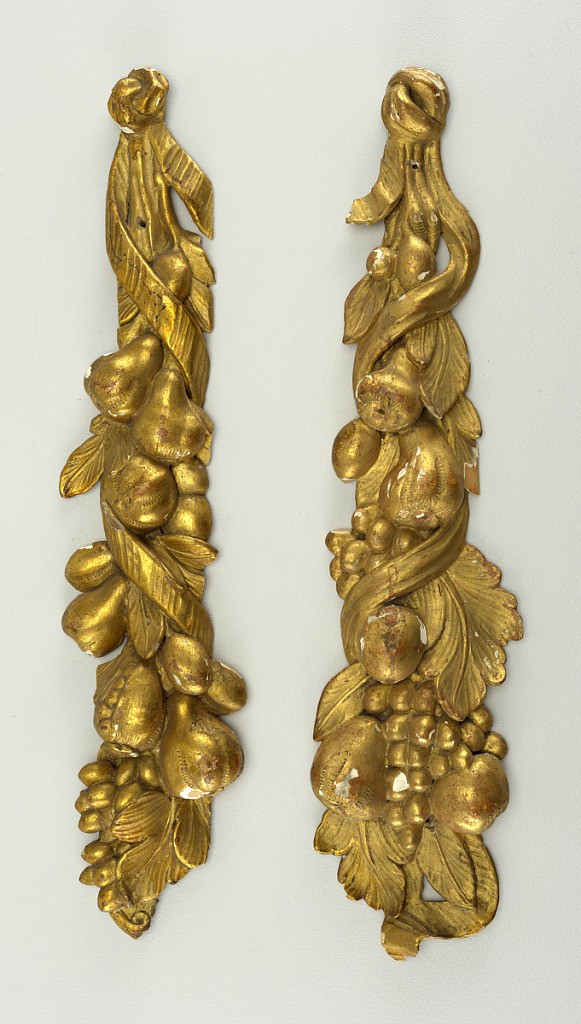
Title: Carving
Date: late 18th century
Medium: wood, gilded
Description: carved and gilded, festoon